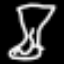
Label: hourglass